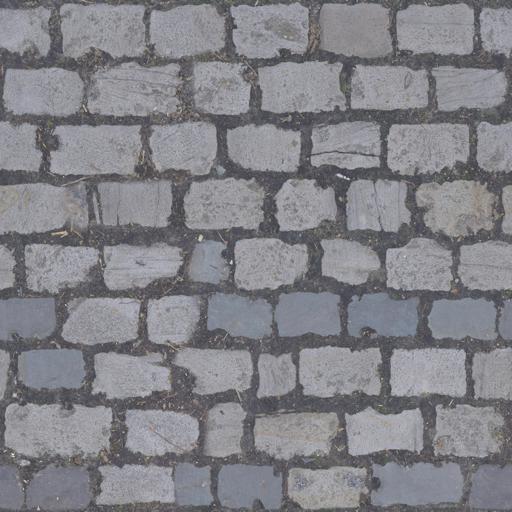
Tags: medival pavement paving stones puddles wet